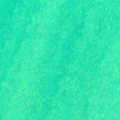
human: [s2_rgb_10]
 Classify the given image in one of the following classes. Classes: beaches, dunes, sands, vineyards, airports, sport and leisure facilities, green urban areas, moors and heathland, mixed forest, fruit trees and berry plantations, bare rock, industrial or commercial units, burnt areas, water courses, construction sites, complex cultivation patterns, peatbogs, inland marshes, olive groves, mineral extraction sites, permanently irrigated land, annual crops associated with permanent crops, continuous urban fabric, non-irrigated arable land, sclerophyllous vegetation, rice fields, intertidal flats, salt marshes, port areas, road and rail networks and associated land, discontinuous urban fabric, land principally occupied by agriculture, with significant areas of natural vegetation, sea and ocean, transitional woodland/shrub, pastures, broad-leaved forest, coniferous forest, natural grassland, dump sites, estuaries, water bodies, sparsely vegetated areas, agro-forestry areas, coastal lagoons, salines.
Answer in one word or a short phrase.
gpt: sea and ocean